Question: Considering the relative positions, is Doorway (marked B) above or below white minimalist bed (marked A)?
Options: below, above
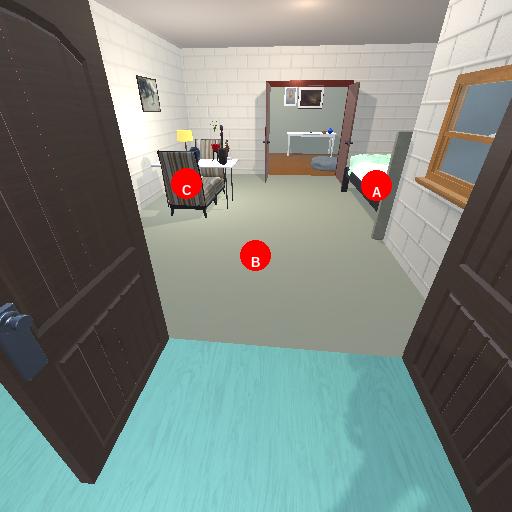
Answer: below